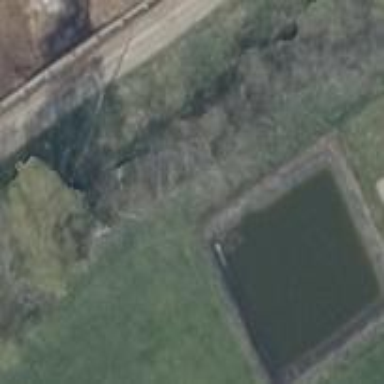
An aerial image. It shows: Pond with natural water.